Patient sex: M
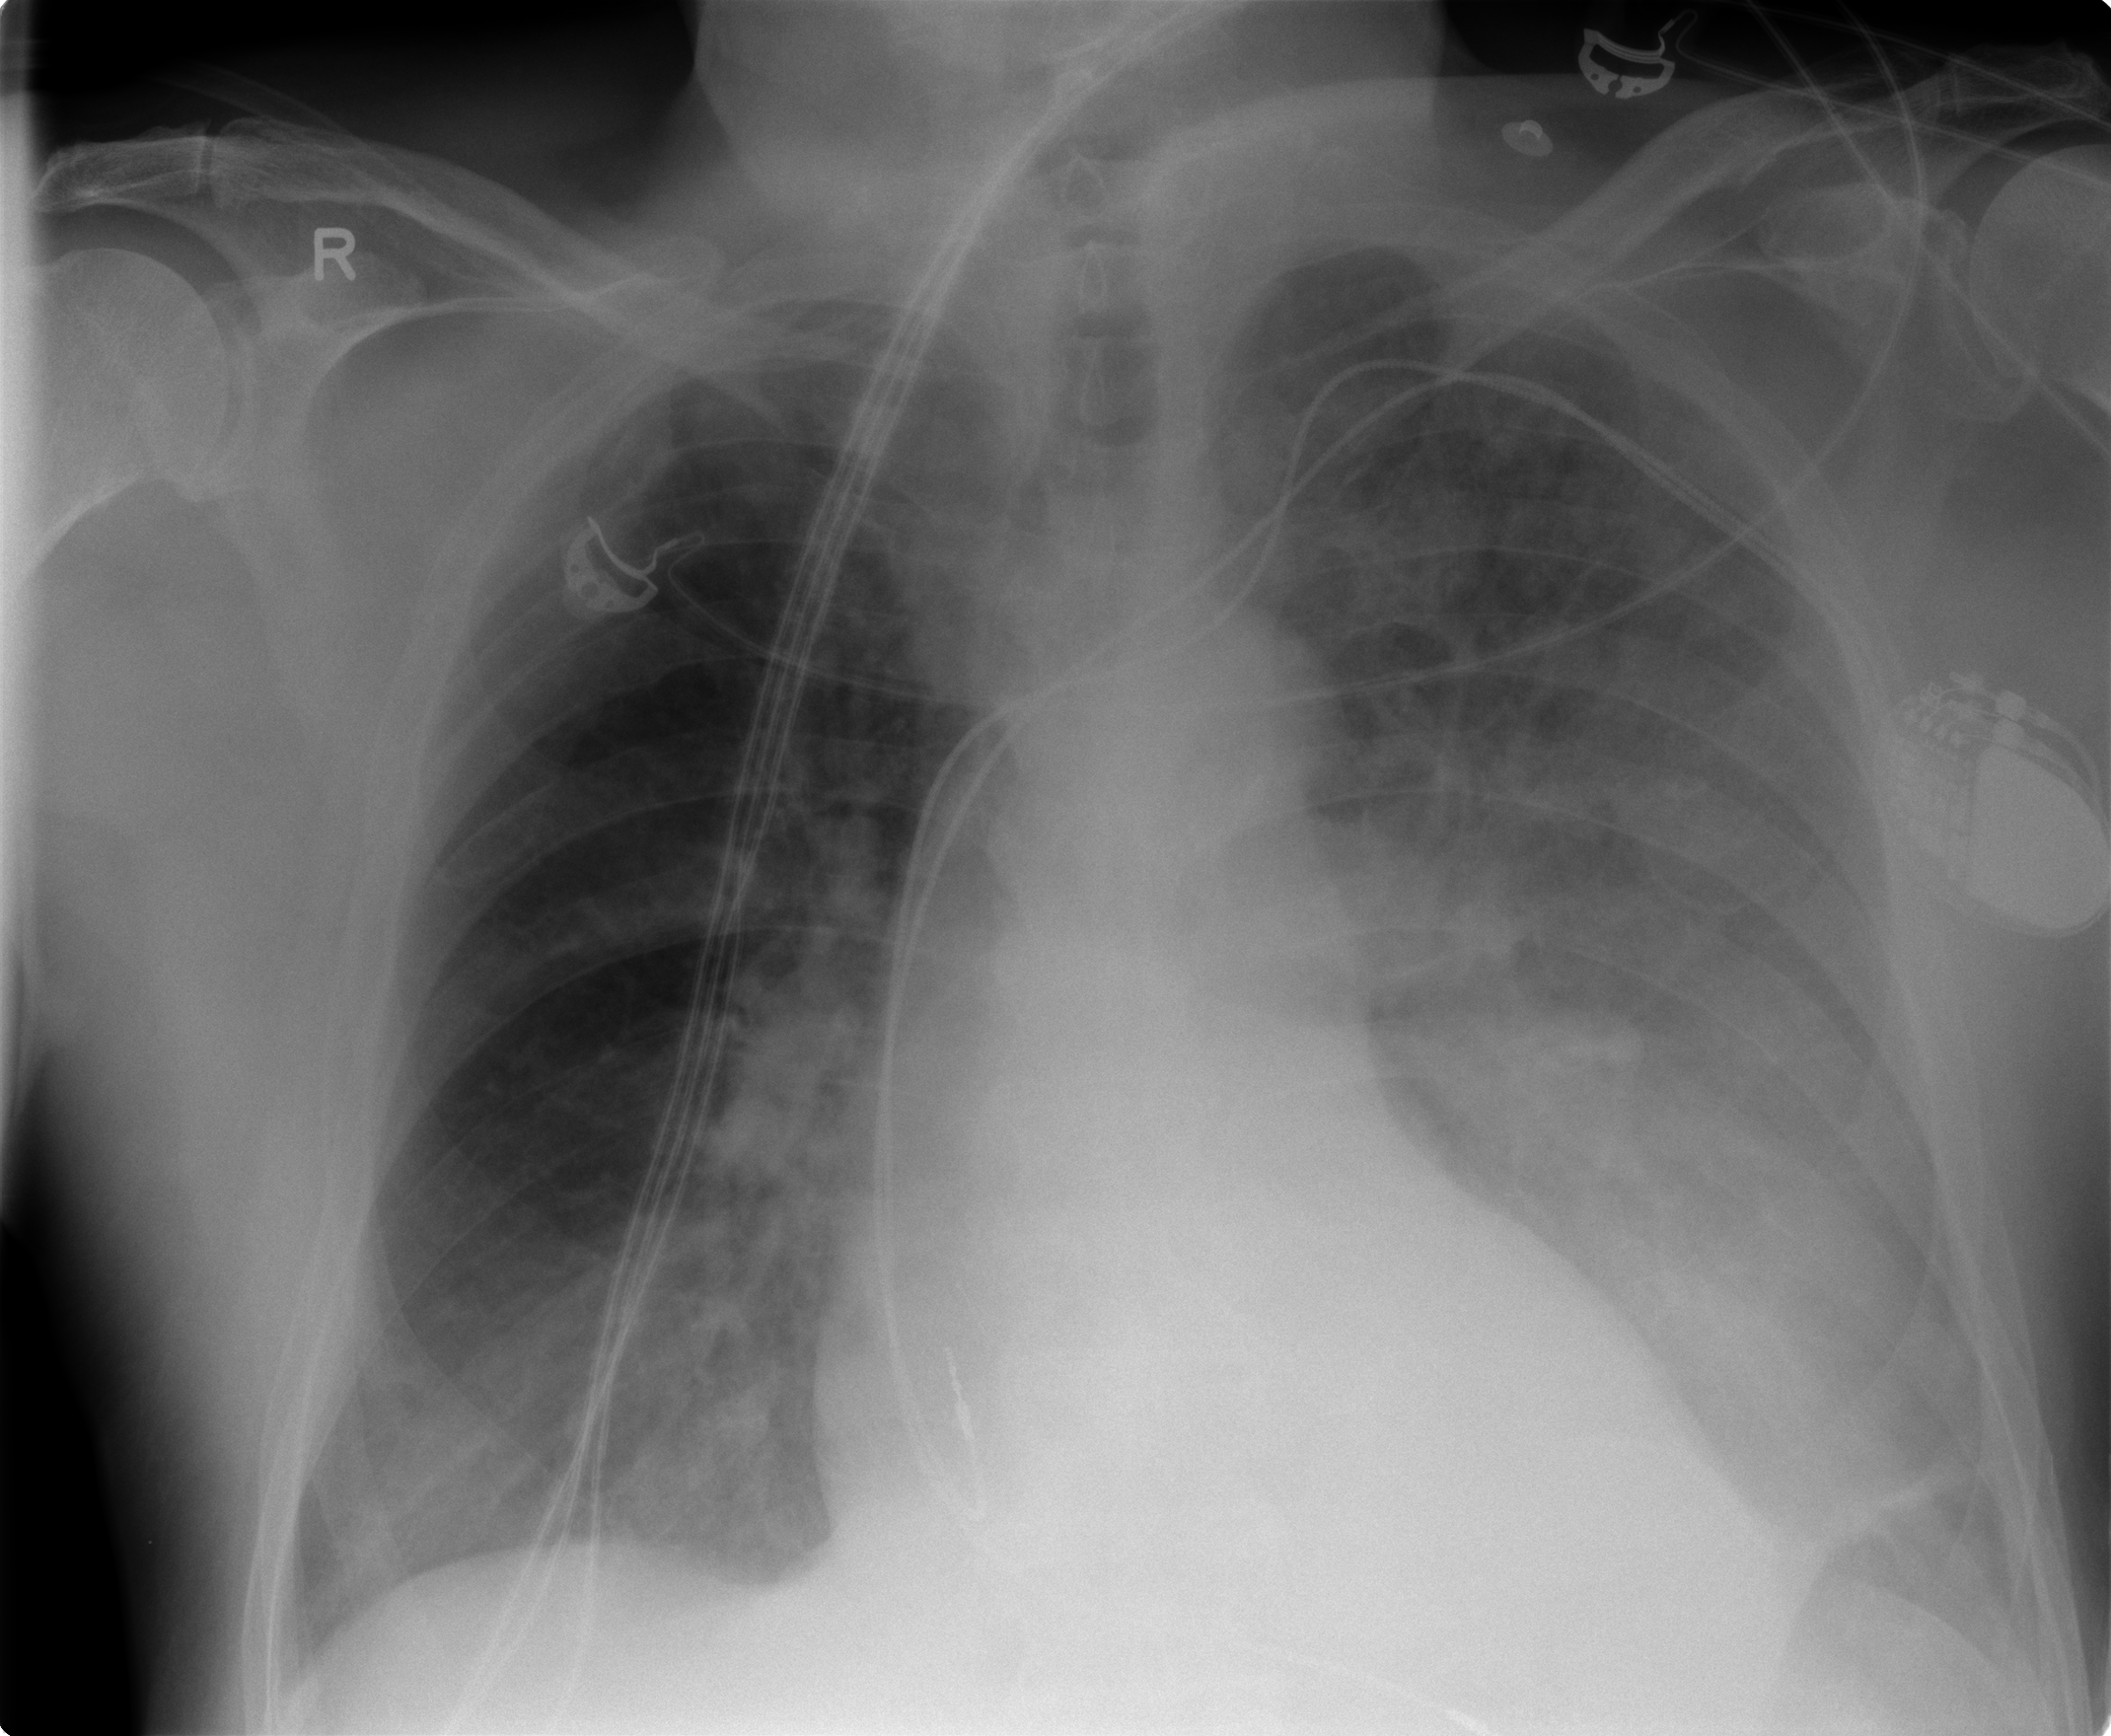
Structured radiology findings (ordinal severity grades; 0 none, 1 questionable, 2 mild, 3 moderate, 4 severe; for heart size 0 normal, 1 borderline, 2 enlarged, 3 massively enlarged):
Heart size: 1
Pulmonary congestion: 2
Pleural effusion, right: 0
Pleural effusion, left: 0
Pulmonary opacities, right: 2
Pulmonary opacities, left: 3
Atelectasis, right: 2
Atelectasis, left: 3